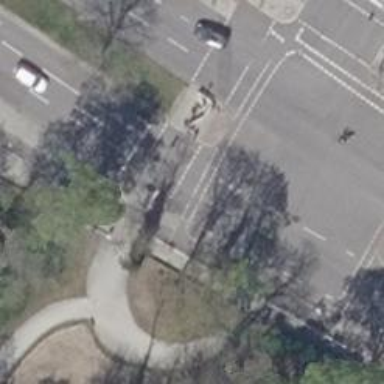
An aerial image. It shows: Footway with asphalt cycleway surface.